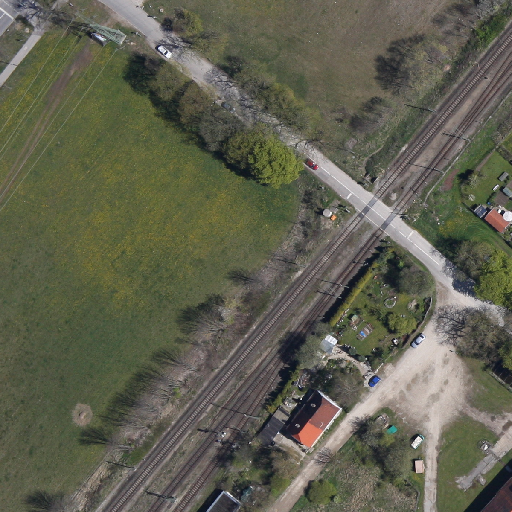
Referring expression: road